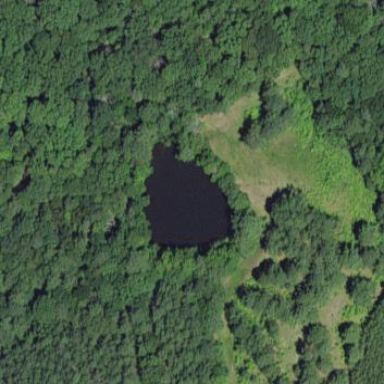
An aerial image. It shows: Peaceful pond surrounded by nature.